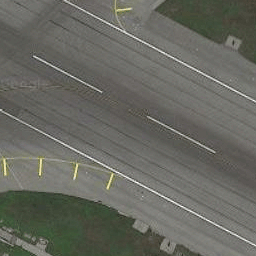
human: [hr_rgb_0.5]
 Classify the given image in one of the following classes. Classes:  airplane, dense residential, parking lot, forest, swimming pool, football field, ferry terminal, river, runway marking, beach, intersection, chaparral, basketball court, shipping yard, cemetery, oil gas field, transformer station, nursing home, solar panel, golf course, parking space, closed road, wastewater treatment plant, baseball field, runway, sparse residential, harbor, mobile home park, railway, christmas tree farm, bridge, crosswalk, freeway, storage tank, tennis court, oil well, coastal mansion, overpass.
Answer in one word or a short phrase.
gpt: runway